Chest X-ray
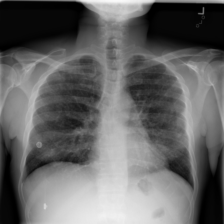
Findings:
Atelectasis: negative
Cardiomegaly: negative
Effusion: negative
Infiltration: positive
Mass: negative
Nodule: negative
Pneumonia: negative
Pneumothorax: negative
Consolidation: negative
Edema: negative
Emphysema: negative
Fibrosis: negative
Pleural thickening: negative
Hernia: negative